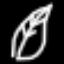
Label: leaf